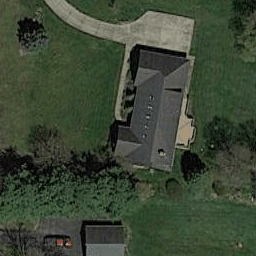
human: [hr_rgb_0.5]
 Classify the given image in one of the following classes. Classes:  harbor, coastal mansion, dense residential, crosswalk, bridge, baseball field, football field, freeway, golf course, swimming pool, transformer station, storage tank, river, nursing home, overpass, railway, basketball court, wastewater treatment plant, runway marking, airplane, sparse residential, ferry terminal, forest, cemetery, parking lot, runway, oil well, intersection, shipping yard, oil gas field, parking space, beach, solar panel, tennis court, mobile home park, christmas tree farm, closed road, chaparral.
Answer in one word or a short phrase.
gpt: sparse residential